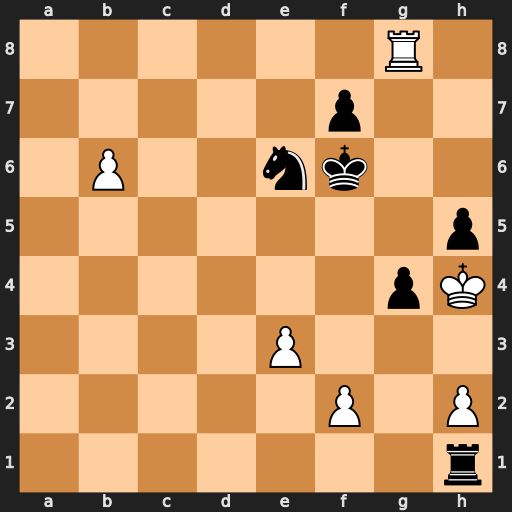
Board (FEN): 6R1/5p2/1P2nk2/7p/6pK/4P3/5P1P/7r
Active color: w
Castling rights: -
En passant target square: -
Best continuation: b7 Rb1 b8=Q Rxb8 Rxb8